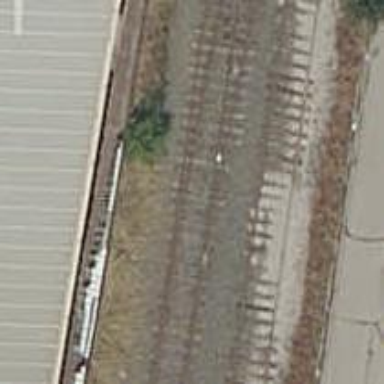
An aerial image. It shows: Railway switch.